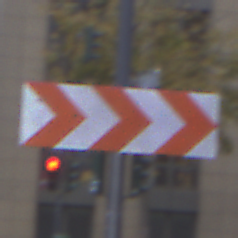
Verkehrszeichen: RichtungstafelnInKurvenGrossLinks
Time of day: SunriseSunset
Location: Outdoor (Urban)
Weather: PartlyCloudy
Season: NotSpecified
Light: Natural